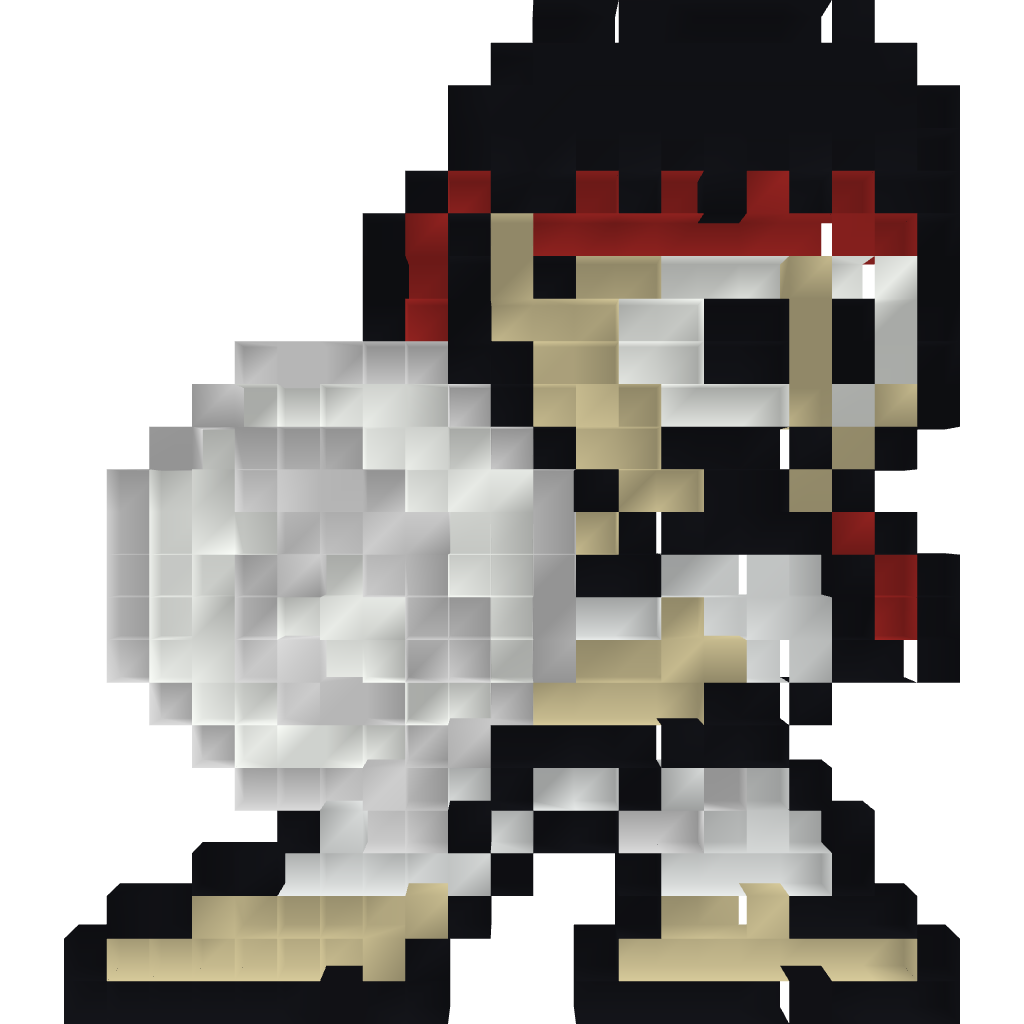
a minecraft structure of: Ryu (Street Fighter x Mega Man)